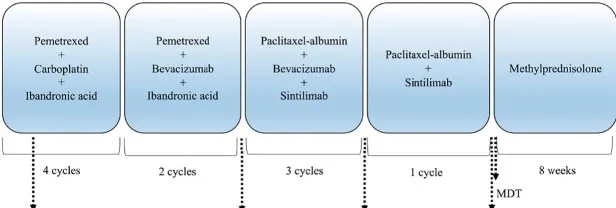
Timeline of treatment course Drug dosage: bevacizumab, 7.5mg/kg; carboplatin, (area under the concentration-time curve) 4-5 mg/mL/min; ibandronic acid, 4mg; levofloxacin, 500mg; methylprednisolone (initial), 1mg/kg/d; paclitaxel-albumin, 260mg/m2; pemetrexed, 500mg/m2; sintilimab, 200mg.
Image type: chart (chart)